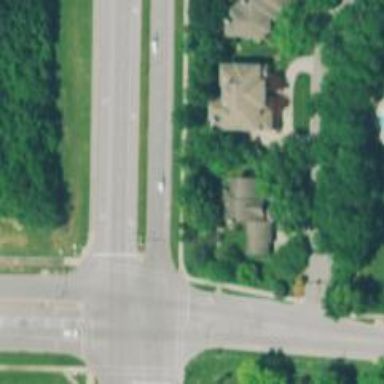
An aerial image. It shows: Solid stop line on the road.